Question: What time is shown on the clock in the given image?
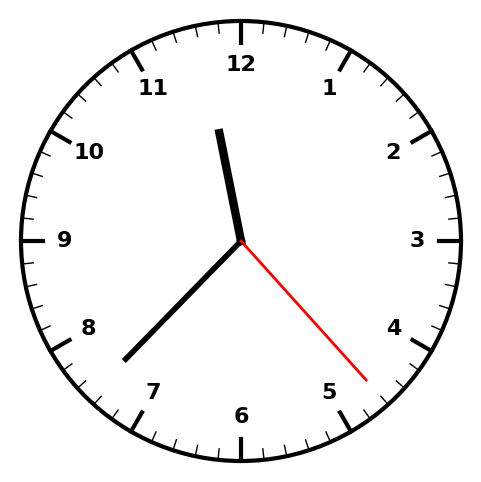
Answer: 11:37:23